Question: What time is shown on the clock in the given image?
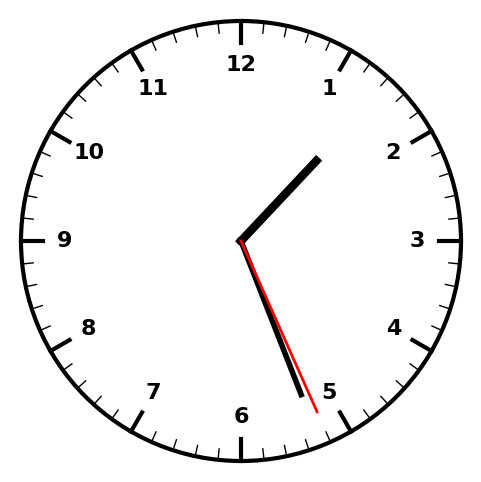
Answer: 01:26:26